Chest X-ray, PA view. Patient: 26 years old, sex F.
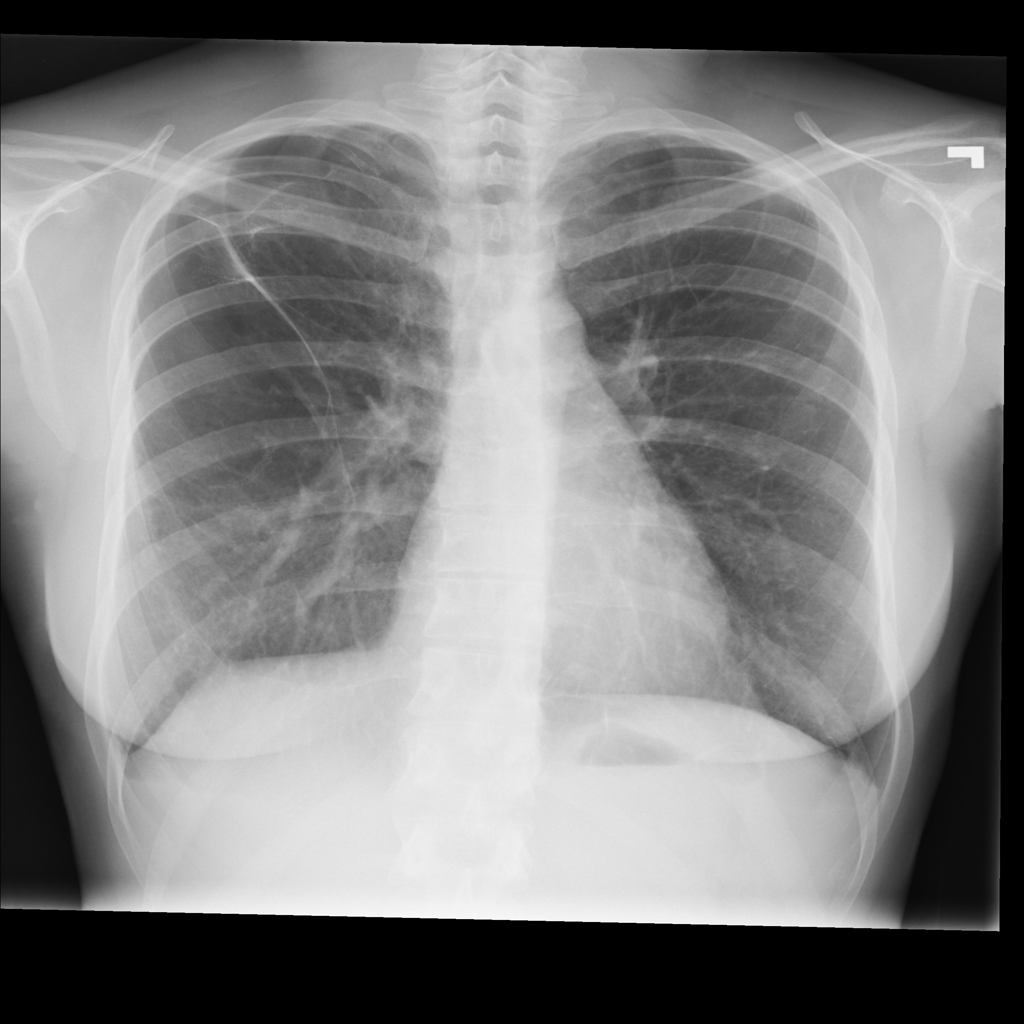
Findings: Pneumothorax